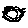
Label: sun